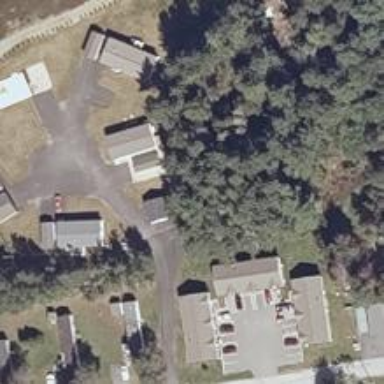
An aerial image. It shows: Service building dedicated to water supply in the park.